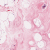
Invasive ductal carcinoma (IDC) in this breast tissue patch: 0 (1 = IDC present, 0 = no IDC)